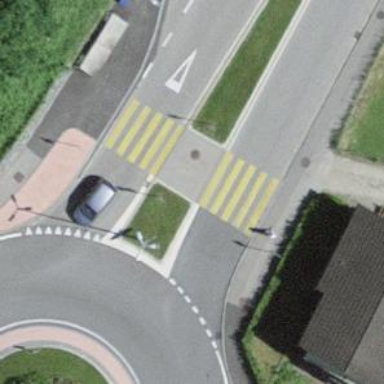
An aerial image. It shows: Uncontrolled road crossing with markings.